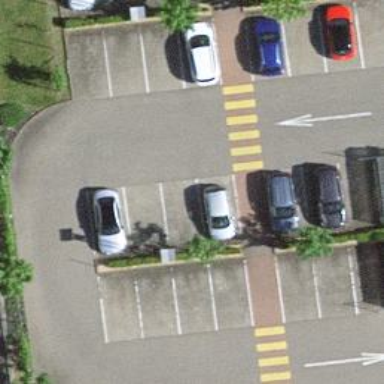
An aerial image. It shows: Uncontrolled zebra crossing on the road.